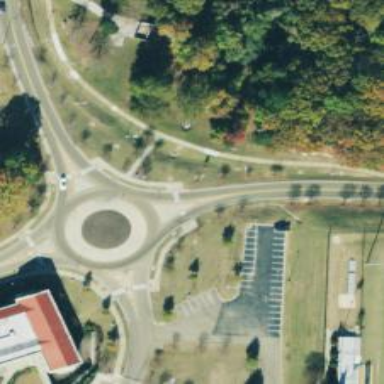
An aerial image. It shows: Residential road that intersects with roundabout.